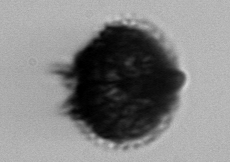
Label: Gonyaulax